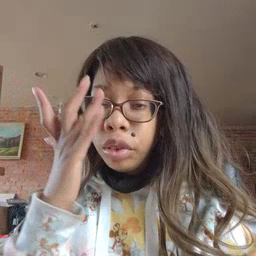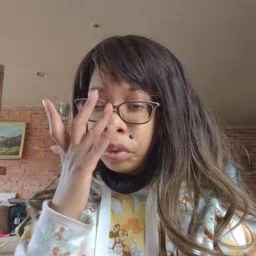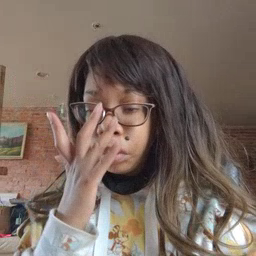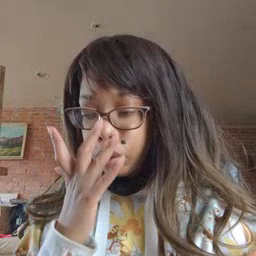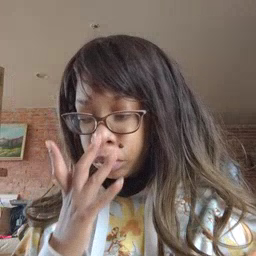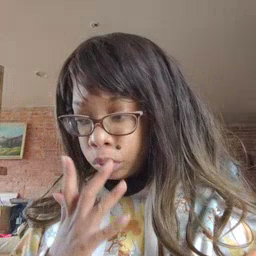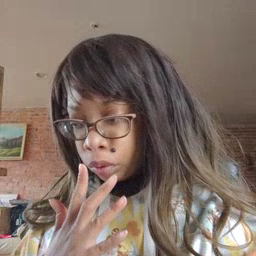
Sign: sad